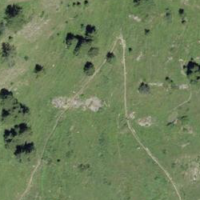
EUNIS habitat code: 26
Species observed at this site:
Pimpinella major
Lysandra coridon
Megalodontes cephalotes
Silene nutans
Campanula spicata
Erebia montana
Clinopodium alpinum
Aglais urticae
Arcyptera fusca